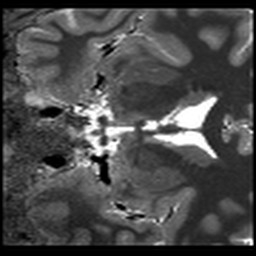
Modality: T1map
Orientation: coronal
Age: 21
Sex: male